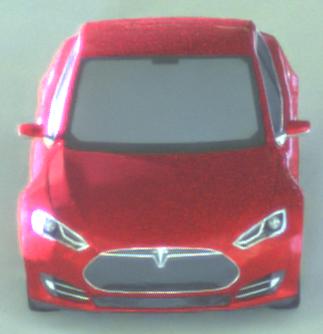
Make: Tesla
Model: Model S 60
Detailed model: Model S
Model produced from: 2013/10
Model produced until: 2014/10
Doors: 5
Color: red
Road condition: dry road
Daytime: night
Contrast: high contrast